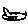
Label: cat